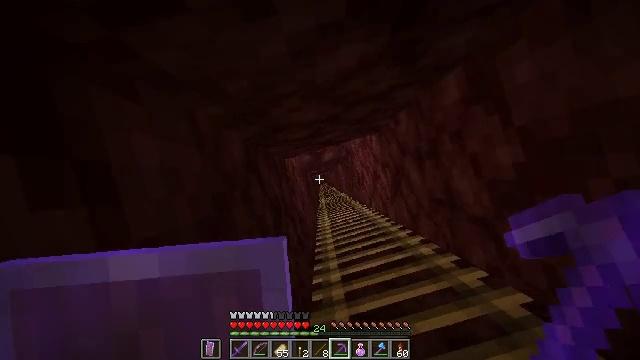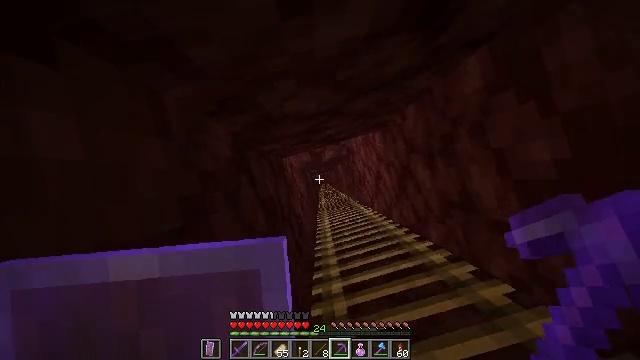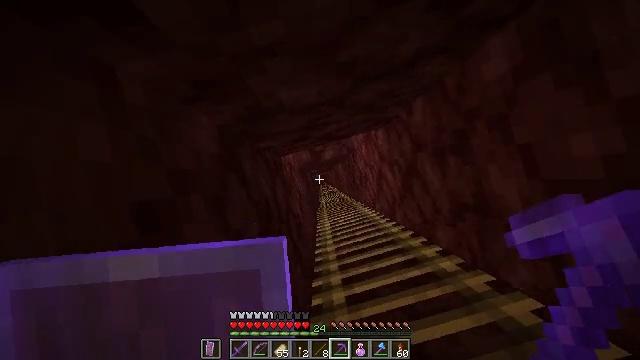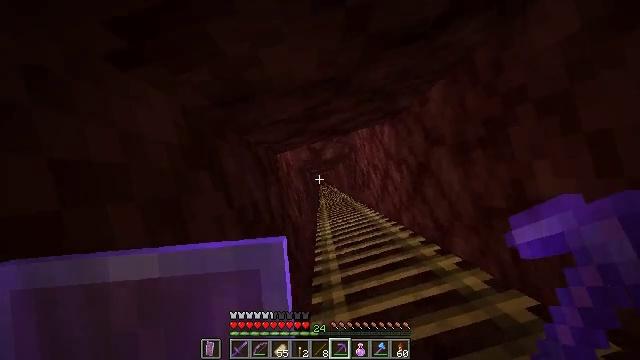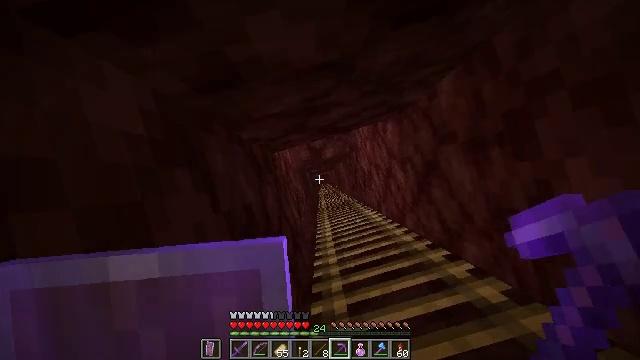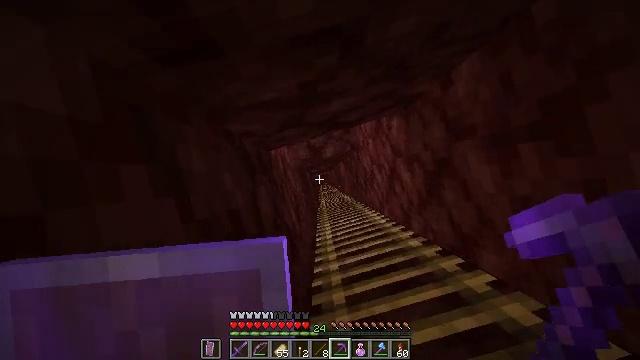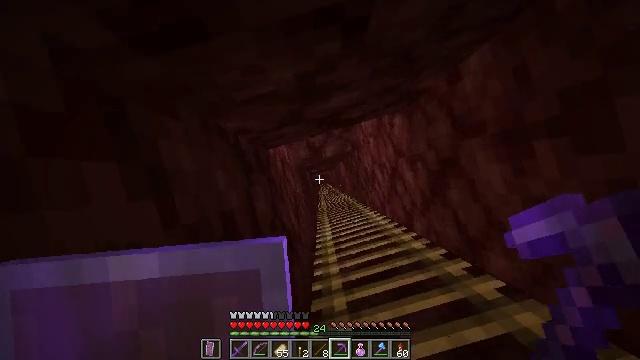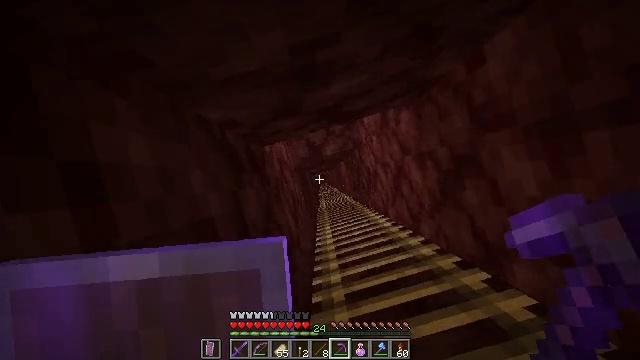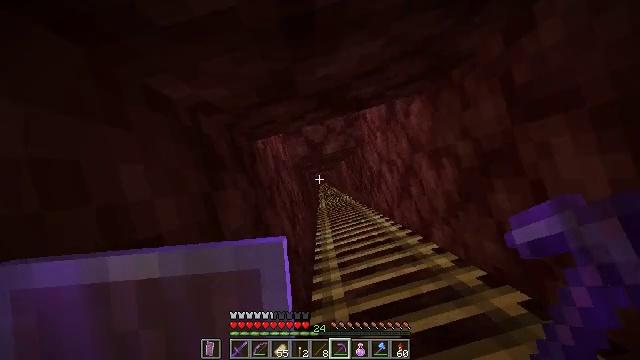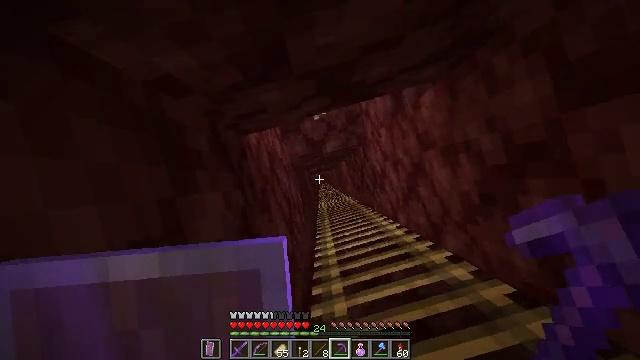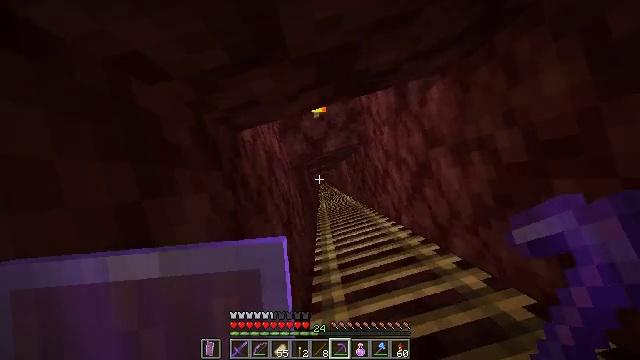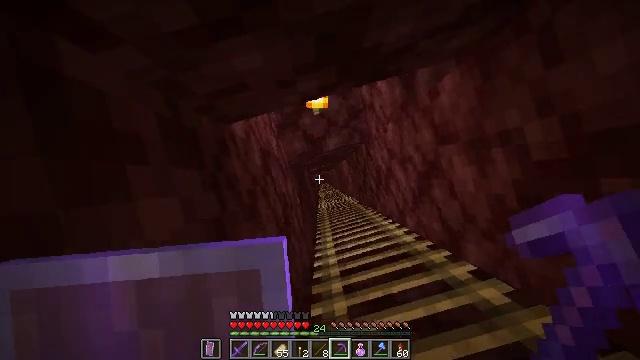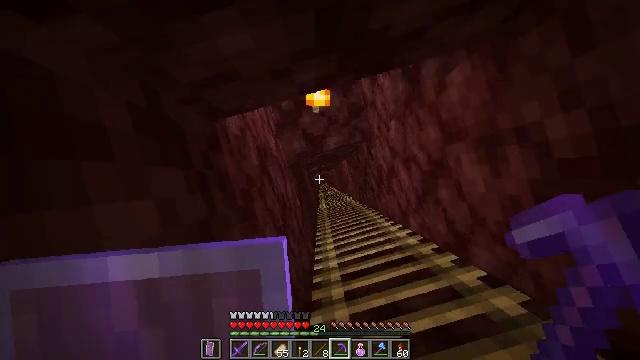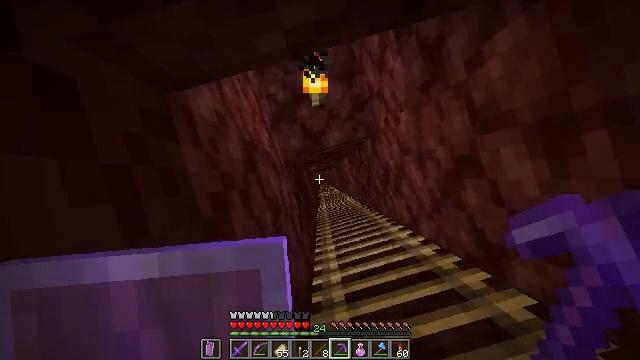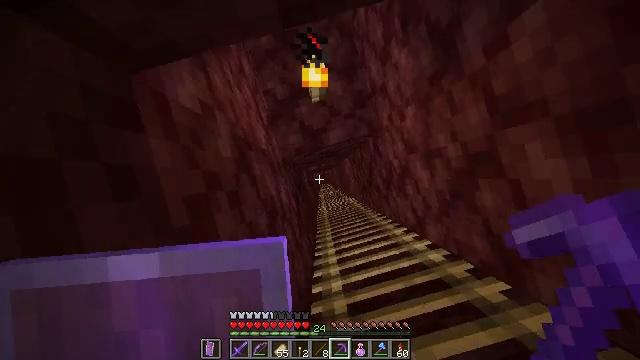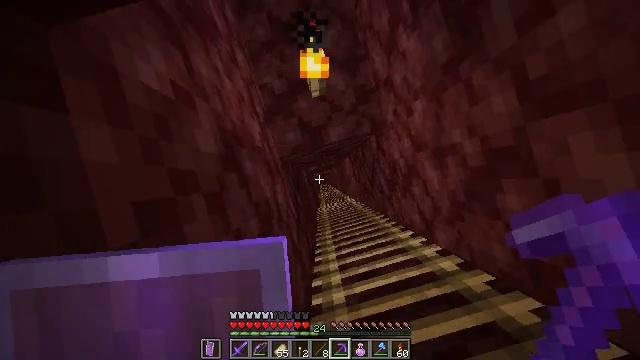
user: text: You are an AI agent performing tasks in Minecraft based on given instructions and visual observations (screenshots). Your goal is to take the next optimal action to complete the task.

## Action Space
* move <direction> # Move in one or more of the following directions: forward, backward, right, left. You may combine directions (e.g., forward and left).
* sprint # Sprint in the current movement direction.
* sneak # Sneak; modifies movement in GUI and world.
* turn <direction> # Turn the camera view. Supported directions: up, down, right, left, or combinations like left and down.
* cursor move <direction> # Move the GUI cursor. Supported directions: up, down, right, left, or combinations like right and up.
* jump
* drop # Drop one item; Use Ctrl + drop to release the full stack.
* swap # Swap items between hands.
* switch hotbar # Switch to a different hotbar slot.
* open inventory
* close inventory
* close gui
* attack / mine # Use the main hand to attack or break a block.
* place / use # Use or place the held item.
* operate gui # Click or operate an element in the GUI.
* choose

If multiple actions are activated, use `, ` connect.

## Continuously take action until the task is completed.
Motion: motion action
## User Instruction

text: Dig up blackstone from the depths.
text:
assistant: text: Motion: no_op
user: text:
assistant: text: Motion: no_op
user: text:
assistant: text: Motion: no_op
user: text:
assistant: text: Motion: no_op
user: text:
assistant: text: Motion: no_op
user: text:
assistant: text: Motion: no_op
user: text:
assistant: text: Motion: no_op
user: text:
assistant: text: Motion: no_op
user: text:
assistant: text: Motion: no_op
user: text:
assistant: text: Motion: no_op
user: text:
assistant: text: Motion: no_op
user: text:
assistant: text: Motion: no_op
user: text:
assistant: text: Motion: no_op
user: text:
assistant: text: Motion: no_op
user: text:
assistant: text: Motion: no_op
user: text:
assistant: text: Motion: no_op
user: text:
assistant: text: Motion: no_op
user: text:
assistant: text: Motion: no_op
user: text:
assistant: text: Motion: no_op
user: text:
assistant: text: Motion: no_op
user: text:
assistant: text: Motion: no_op
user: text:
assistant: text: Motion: no_op
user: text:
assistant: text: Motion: no_op
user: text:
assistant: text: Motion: no_op
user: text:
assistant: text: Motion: no_op
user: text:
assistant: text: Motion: no_op
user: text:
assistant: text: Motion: no_op
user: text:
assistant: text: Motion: no_op
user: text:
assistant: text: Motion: no_op
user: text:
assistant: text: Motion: no_op